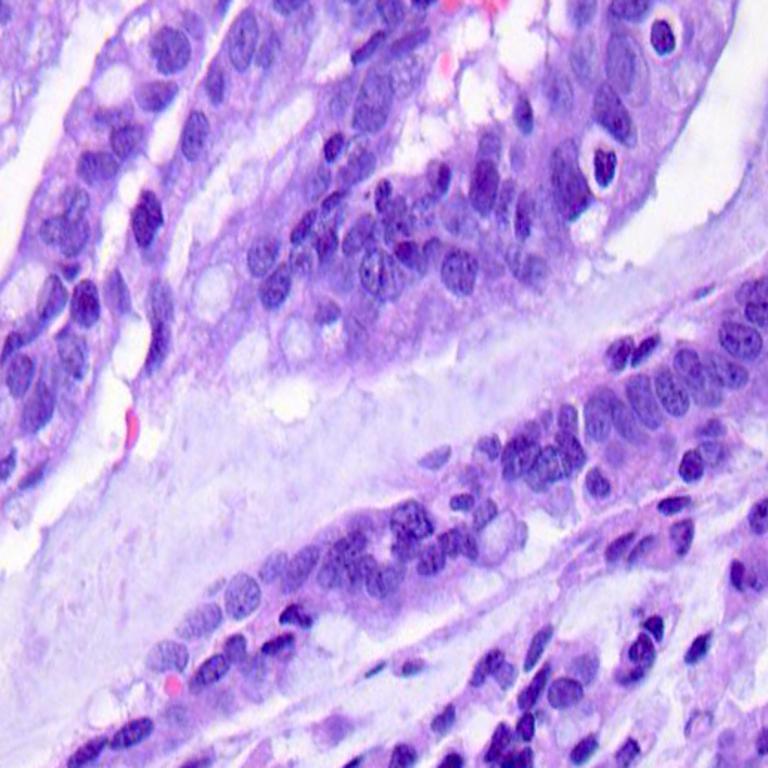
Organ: colon
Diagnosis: adenocarcinomas